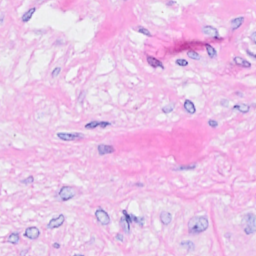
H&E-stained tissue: Breast